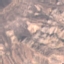
Land use / land cover: HerbaceousVegetation